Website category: jobs
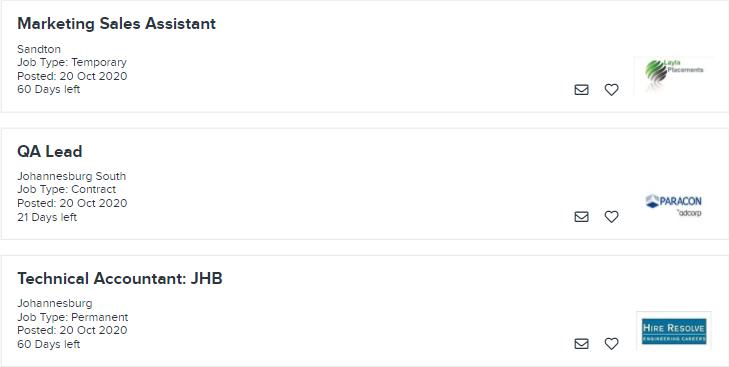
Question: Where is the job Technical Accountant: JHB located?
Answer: Johannesburg

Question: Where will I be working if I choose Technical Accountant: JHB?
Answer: Johannesburg

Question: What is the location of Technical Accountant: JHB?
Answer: Johannesburg

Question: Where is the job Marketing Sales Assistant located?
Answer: Sandton

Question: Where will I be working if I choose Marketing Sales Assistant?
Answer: Sandton

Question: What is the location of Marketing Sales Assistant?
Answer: Sandton

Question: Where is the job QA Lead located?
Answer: Johannesburg South

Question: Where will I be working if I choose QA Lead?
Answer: Johannesburg South

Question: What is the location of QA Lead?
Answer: Johannesburg South

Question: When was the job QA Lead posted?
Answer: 20 Oct 2020

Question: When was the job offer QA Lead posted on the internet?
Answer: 20 Oct 2020

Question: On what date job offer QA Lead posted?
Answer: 20 Oct 2020

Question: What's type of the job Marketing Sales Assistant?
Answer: Job Type: Temporary

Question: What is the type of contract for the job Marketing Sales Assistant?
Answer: Job Type: Temporary

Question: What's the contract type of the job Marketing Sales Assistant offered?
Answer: Job Type: Temporary

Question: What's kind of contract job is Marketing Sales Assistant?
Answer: Job Type: Temporary

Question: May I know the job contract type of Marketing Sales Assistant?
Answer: Job Type: Temporary

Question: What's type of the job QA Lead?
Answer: Job Type: Contract

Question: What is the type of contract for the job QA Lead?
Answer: Job Type: Contract

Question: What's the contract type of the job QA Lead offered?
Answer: Job Type: Contract

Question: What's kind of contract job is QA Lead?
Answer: Job Type: Contract

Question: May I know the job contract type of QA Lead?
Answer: Job Type: Contract

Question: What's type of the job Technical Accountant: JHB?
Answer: Job Type: Permanent

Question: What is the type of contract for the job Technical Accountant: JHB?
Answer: Job Type: Permanent

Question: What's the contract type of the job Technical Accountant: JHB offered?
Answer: Job Type: Permanent

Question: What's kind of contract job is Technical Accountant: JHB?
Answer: Job Type: Permanent

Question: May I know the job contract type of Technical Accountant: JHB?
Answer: Job Type: Permanent

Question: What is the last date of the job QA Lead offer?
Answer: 21 Days left

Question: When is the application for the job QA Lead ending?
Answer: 21 Days left

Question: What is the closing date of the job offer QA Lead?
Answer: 21 Days left

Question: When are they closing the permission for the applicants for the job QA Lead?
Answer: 21 Days left

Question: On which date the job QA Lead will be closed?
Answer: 21 Days left

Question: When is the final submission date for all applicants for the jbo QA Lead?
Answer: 21 Days left

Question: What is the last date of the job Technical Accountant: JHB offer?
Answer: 60 Days left

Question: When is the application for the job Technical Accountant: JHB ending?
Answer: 60 Days left

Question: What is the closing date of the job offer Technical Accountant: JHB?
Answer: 60 Days left

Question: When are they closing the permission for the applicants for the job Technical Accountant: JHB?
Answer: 60 Days left

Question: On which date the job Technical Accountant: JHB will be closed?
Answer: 60 Days left

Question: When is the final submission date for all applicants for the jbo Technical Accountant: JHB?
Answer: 60 Days left

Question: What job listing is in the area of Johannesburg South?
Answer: QA Lead

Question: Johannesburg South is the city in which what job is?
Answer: QA Lead

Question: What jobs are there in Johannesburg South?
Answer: QA Lead

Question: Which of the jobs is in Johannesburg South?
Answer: QA Lead

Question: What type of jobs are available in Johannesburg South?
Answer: QA Lead

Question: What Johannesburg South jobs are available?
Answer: QA Lead

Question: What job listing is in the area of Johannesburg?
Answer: Technical Accountant: JHB

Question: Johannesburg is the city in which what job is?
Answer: Technical Accountant: JHB

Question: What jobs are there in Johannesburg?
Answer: Technical Accountant: JHB

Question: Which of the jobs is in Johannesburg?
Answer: Technical Accountant: JHB

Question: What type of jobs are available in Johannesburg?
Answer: Technical Accountant: JHB

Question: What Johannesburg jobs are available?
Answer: Technical Accountant: JHB

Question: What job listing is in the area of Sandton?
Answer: Marketing Sales Assistant

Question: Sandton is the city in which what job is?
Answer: Marketing Sales Assistant

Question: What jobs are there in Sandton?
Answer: Marketing Sales Assistant

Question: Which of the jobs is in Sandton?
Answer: Marketing Sales Assistant

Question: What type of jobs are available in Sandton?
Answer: Marketing Sales Assistant

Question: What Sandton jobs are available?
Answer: Marketing Sales Assistant